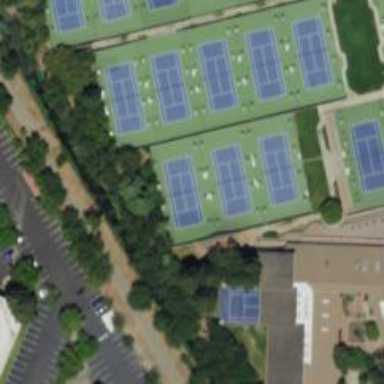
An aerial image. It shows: Tennis court on pitch designated for leisure land.